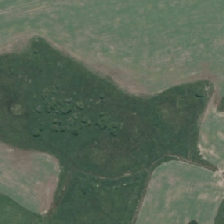
Land cover: deciduous_hardwood